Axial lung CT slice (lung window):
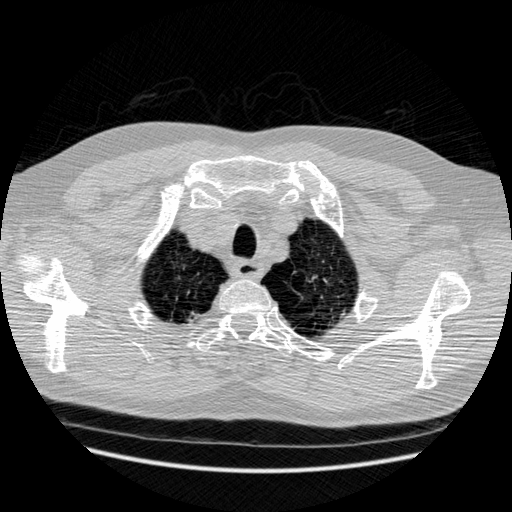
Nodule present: no